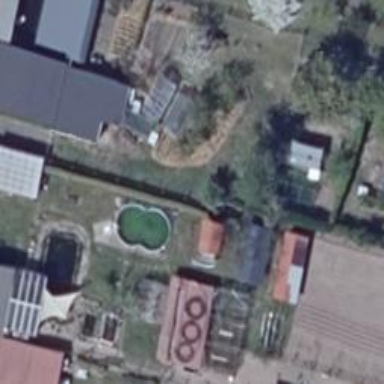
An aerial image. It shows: Swimming pool located in leisure land.